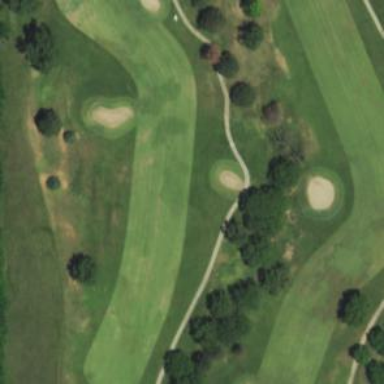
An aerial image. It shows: Rough grassy area used for golf.